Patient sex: M
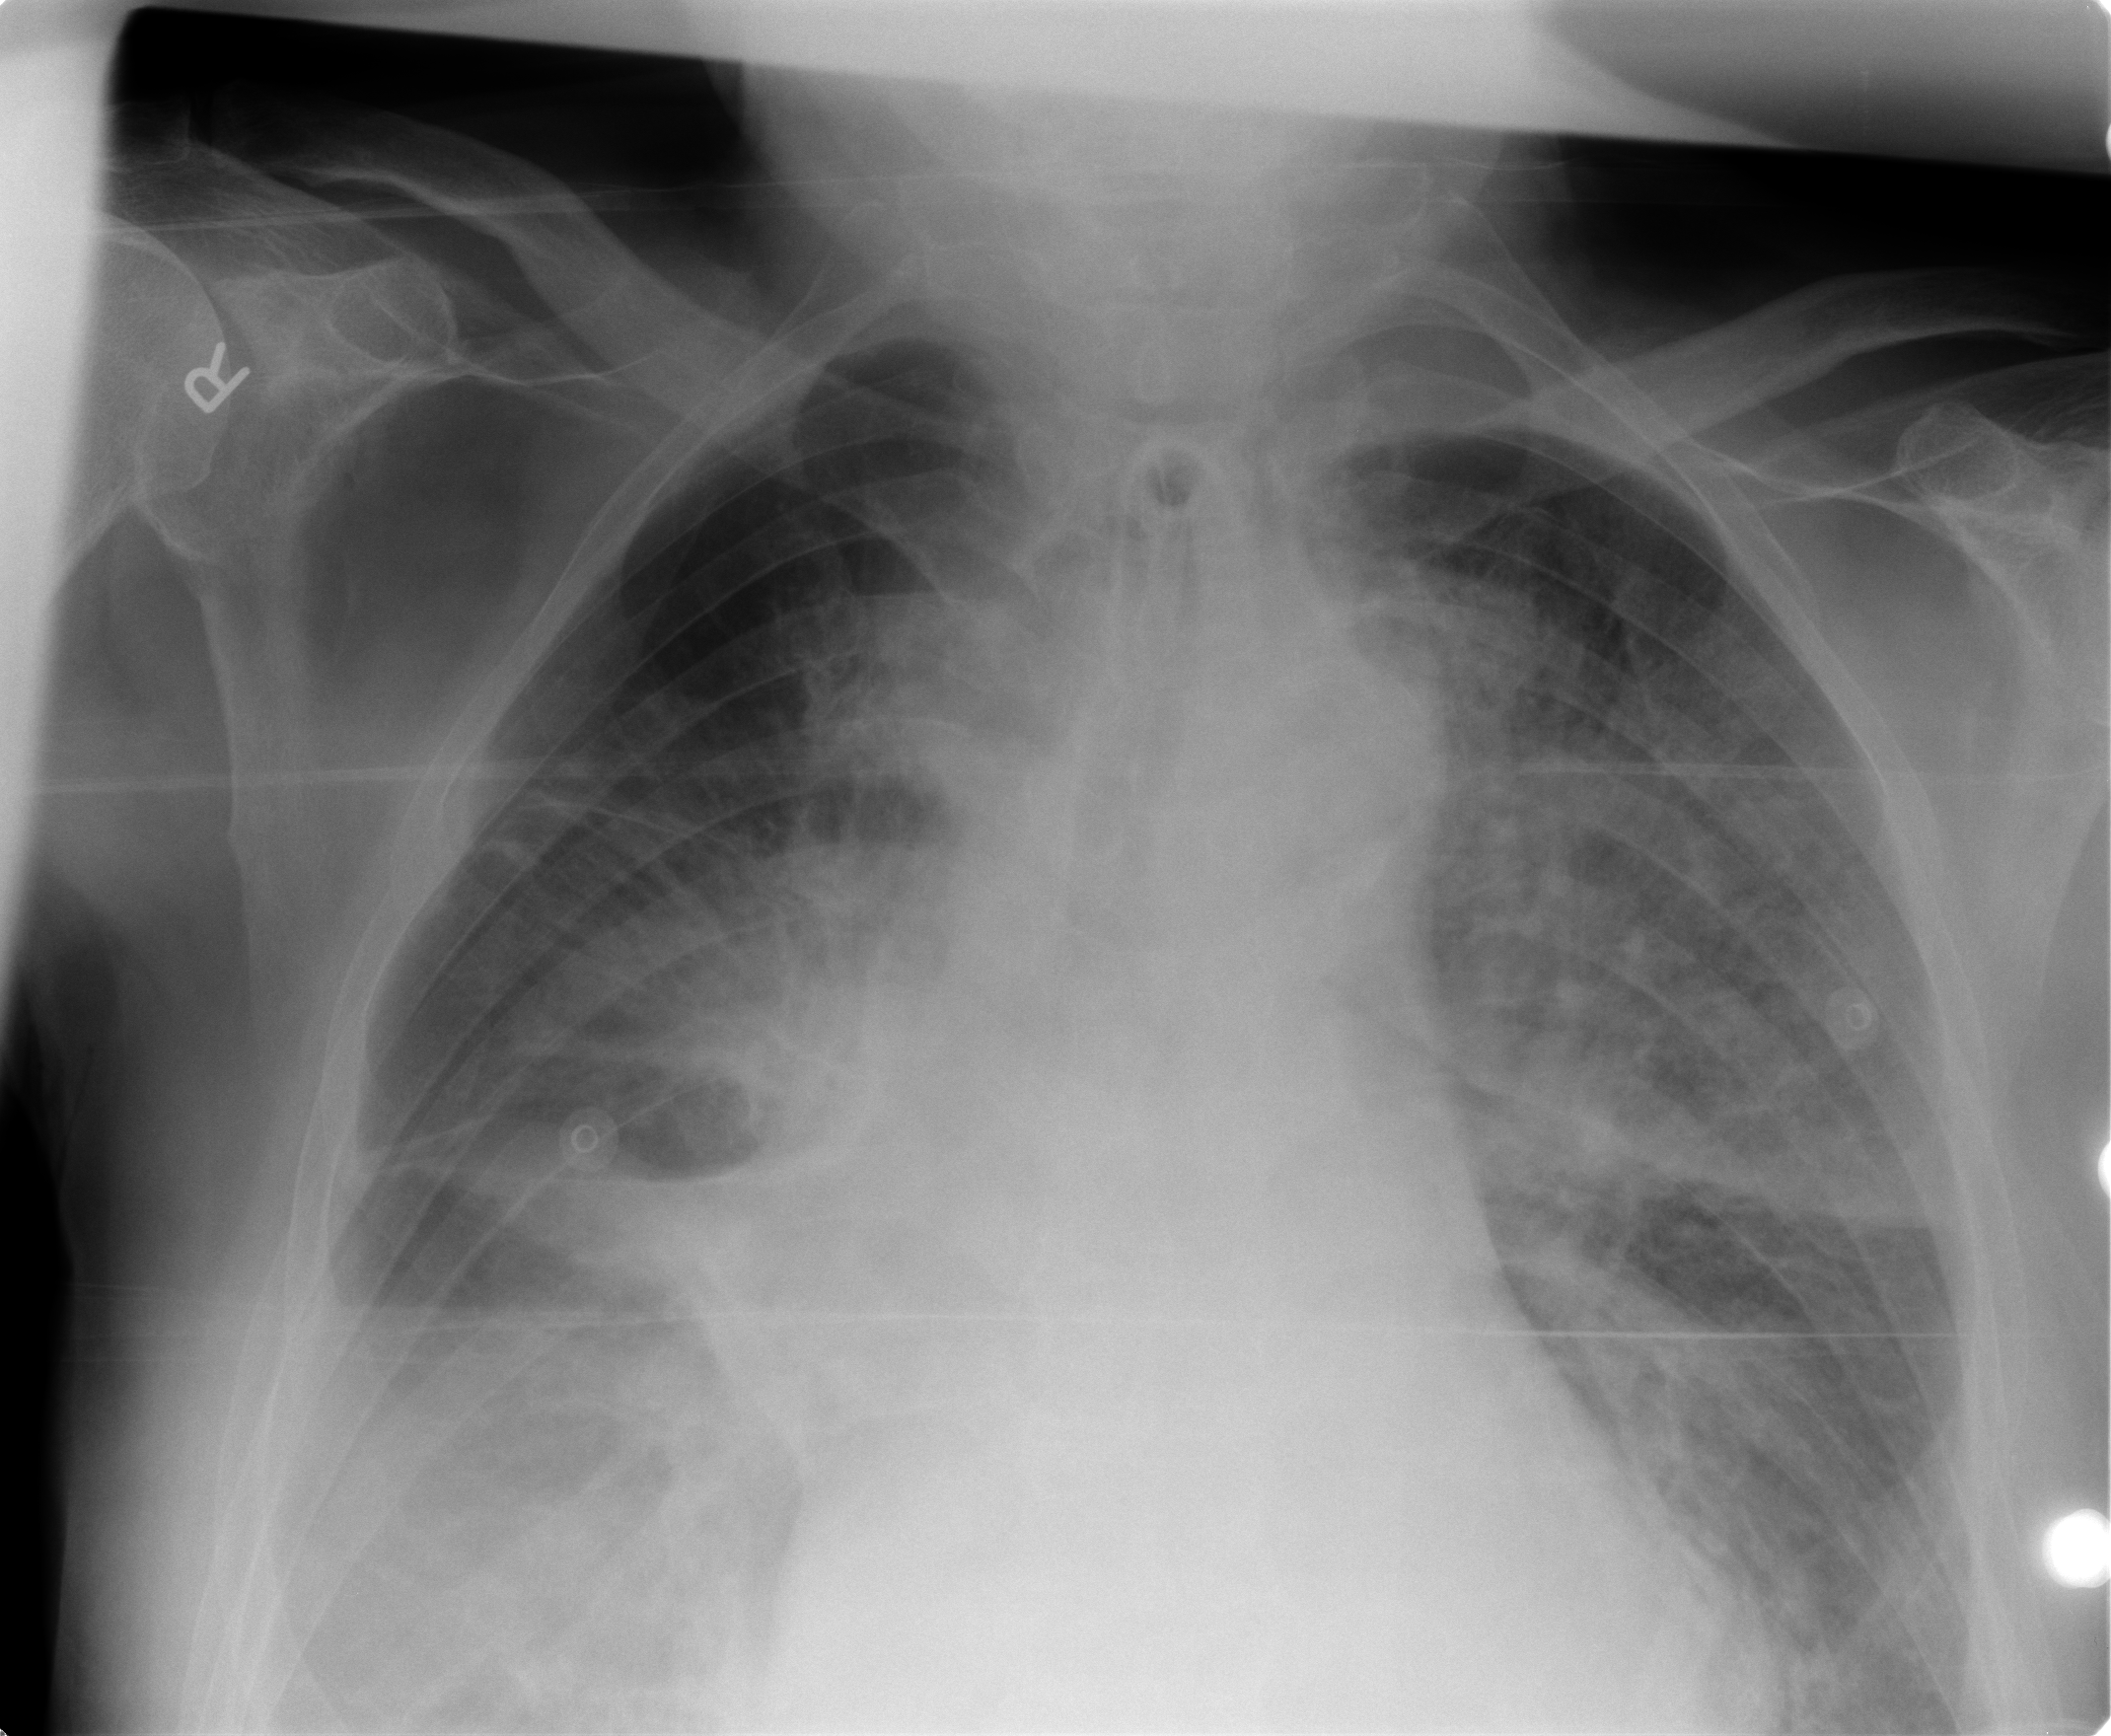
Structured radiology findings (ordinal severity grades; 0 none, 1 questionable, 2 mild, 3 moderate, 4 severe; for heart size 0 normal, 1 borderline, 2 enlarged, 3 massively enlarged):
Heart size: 0
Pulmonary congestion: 2
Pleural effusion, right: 3
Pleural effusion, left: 2
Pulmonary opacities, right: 3
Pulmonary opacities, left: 3
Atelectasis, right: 2
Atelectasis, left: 2